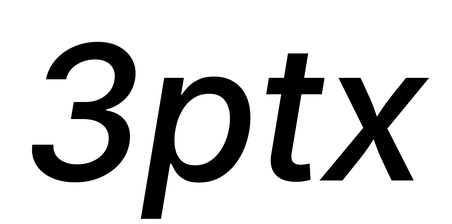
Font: Inter-Italic_Medium_Italic